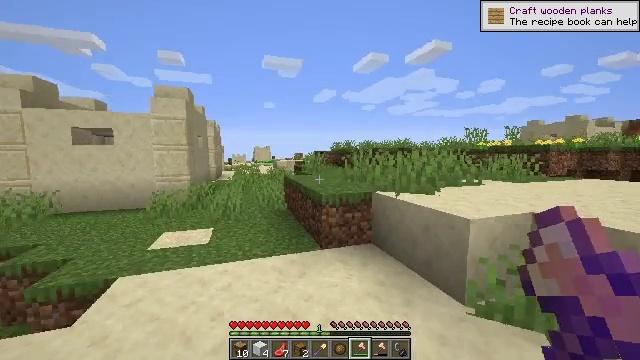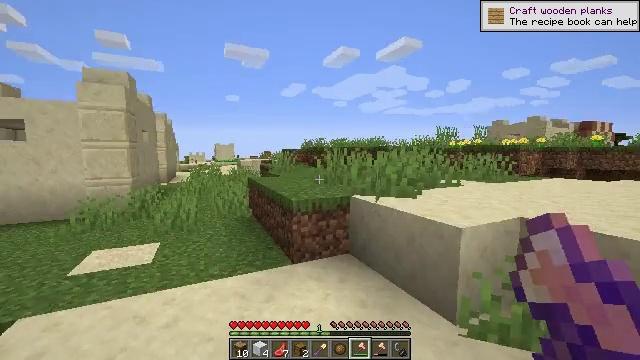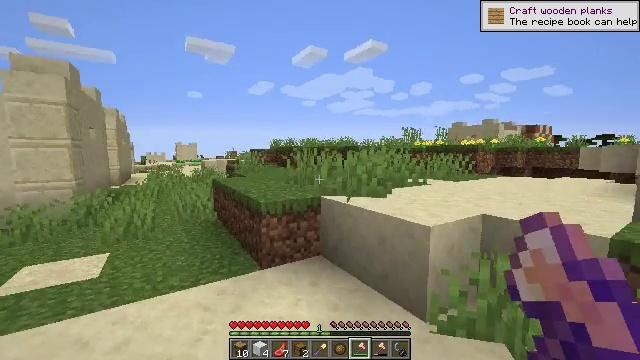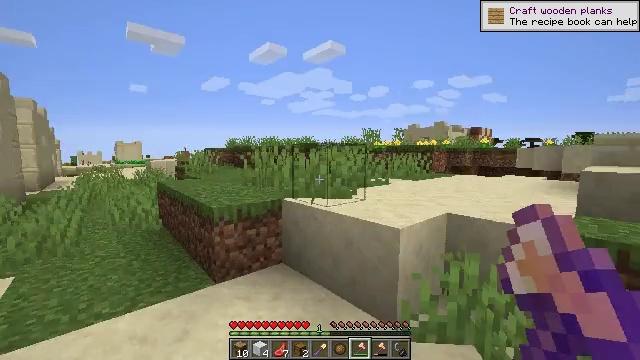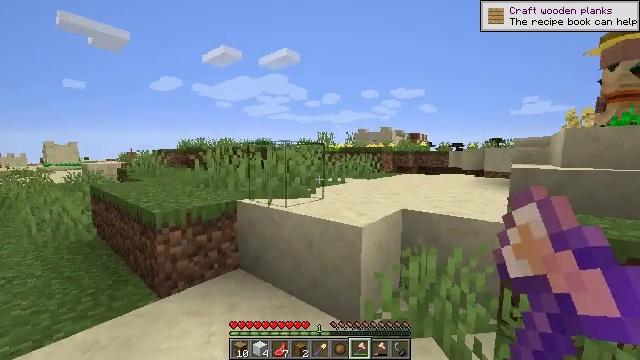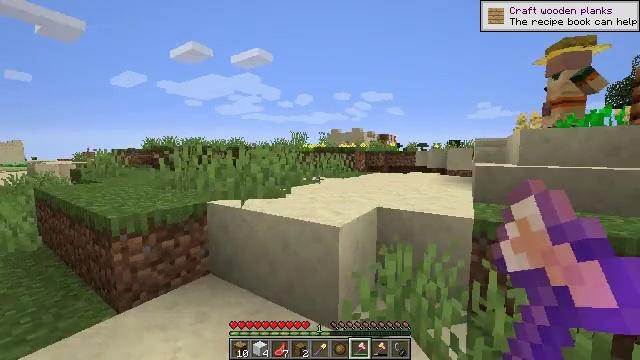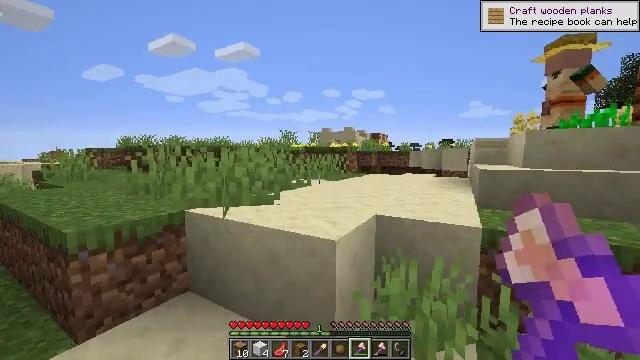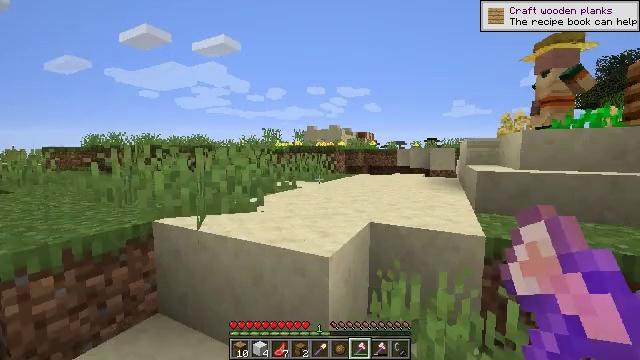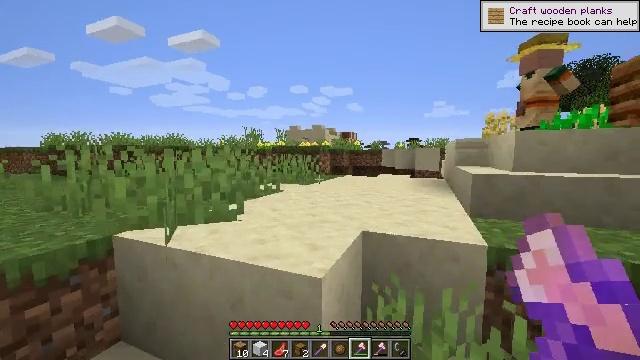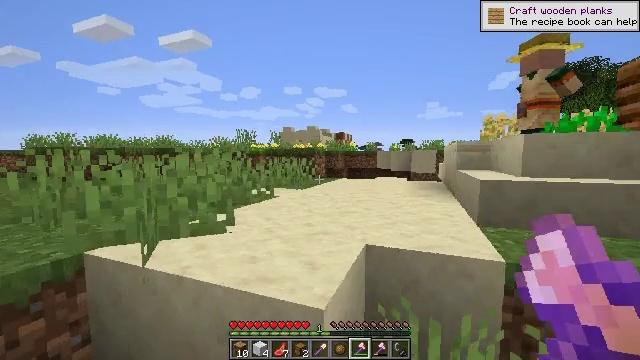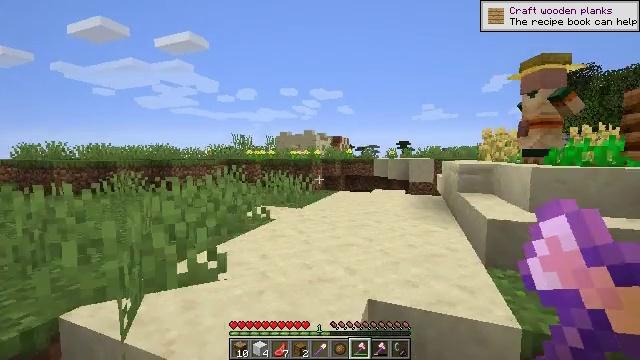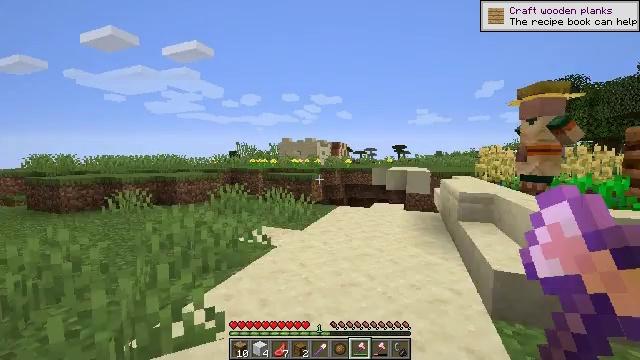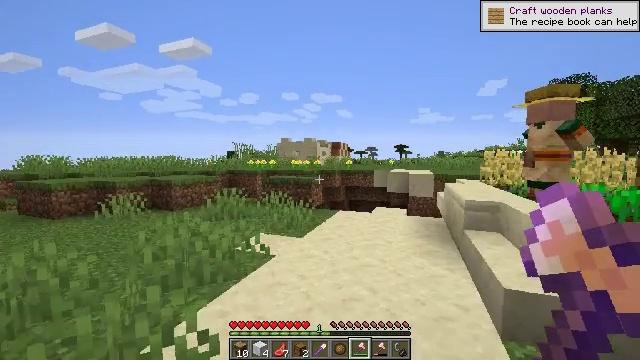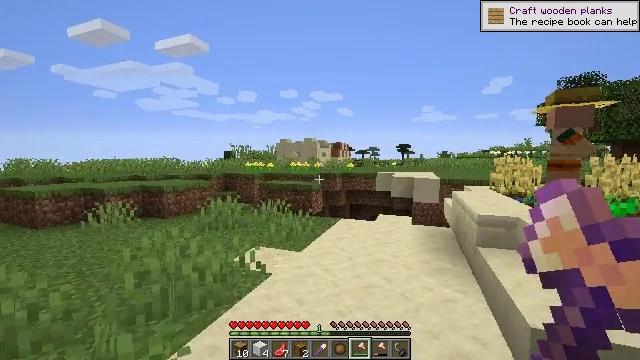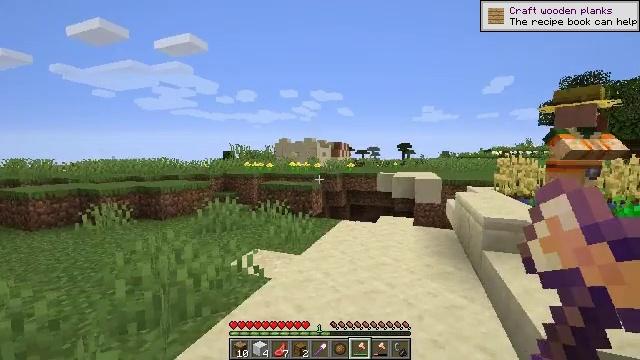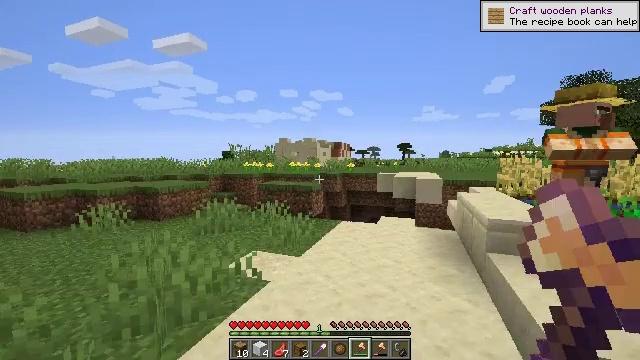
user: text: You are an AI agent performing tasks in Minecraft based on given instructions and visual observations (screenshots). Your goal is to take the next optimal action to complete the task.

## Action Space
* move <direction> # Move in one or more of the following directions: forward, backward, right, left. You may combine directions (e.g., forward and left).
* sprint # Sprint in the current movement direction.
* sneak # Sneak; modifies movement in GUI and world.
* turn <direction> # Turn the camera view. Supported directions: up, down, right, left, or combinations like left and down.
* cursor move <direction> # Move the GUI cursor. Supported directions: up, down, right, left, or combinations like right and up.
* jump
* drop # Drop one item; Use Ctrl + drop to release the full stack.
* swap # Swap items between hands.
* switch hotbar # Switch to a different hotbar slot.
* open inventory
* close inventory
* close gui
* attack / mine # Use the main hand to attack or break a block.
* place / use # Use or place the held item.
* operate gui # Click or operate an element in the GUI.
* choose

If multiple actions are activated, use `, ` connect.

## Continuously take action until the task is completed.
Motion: motion action
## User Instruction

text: Left-click to mine the lectern.
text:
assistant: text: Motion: move forward, turn right
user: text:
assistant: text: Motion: move forward, turn right
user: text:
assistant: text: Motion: move forward, turn right
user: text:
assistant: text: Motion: move forward, turn right
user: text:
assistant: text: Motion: move forward, turn right
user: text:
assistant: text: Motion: move forward, turn right
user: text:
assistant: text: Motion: move forward, turn right
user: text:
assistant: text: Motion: move forward, turn right
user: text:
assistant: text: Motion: move forward, turn right, jump
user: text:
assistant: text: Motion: move forward, jump
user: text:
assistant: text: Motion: move forward, jump
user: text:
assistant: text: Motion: move forward, jump
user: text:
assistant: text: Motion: move forward, jump
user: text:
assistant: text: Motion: move forward
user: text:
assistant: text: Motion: move forward
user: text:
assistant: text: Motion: move forward
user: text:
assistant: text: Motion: move forward
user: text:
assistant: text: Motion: move forward
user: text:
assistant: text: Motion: move forward
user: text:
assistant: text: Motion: move forward
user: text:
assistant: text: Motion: move forward
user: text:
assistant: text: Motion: move forward, turn left and down
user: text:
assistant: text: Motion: move forward
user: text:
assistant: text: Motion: move forward
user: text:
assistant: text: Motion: move forward, turn down
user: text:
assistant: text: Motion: move forward, turn down
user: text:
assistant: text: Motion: move forward, turn down
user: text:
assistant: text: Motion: move forward, turn right and down
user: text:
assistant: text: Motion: move forward, turn right and down
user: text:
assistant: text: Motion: move forward, turn right and down